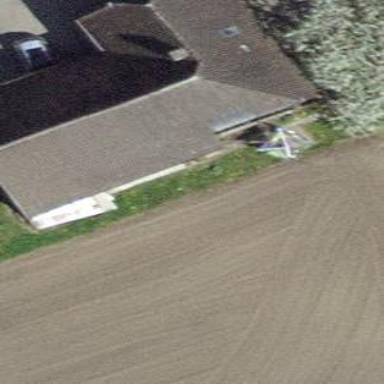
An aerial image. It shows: Farm building.